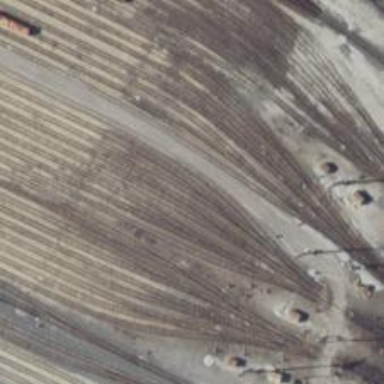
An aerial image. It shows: Railway yard in service.